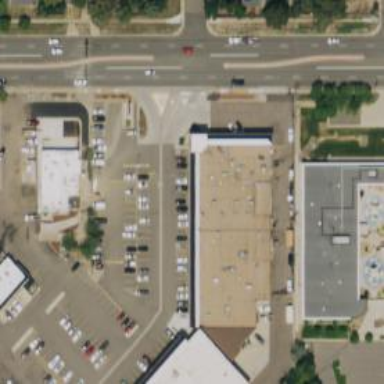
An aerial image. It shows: Post office.